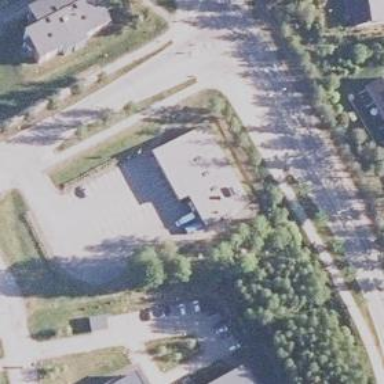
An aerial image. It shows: Convenience shop located within building.